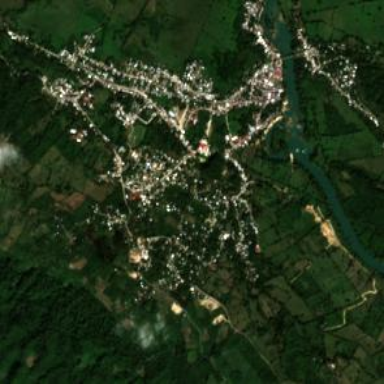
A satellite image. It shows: Town.